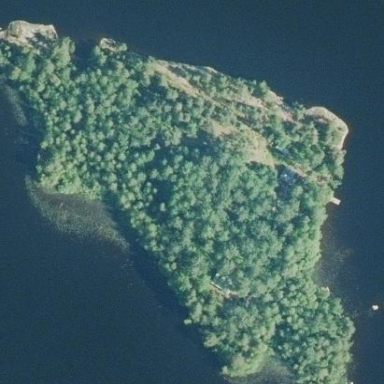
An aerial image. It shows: Islet.